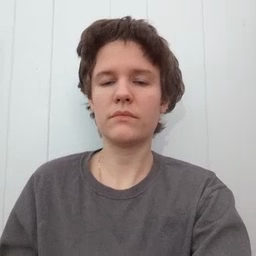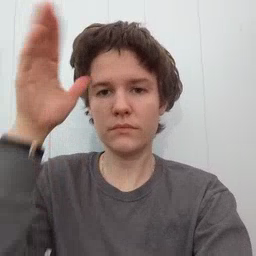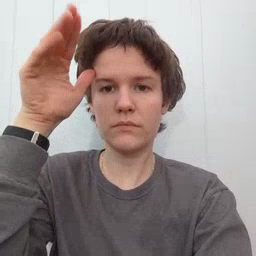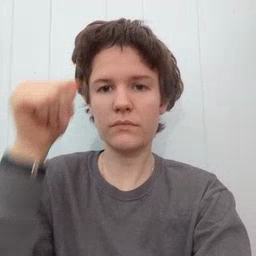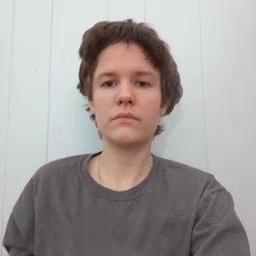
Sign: donkey